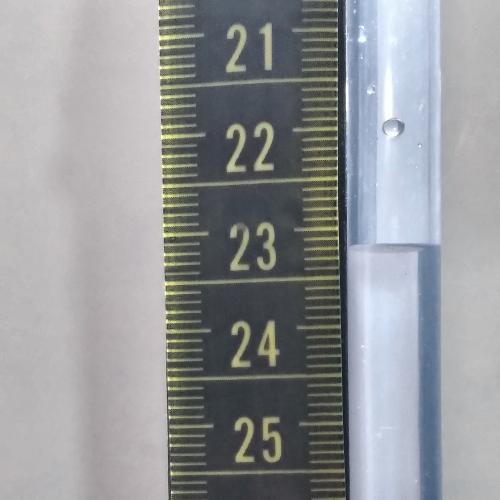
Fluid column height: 23.2 cm